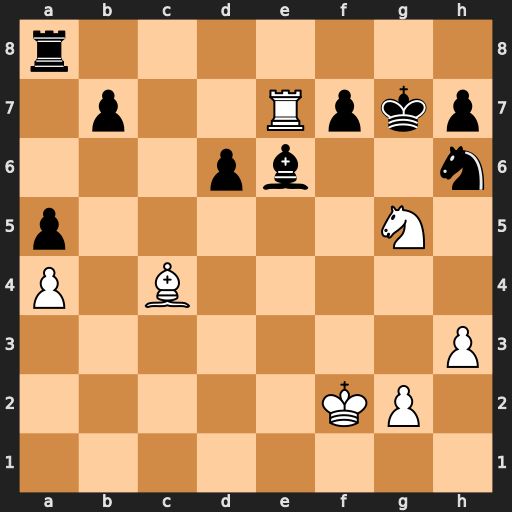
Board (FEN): r7/1p2Rpkp/3pb2n/p5N1/P1B5/7P/5KP1/8
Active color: w
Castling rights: -
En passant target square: -
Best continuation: Nxe6+ Kf6 Nc7 Kxe7 Nxa8